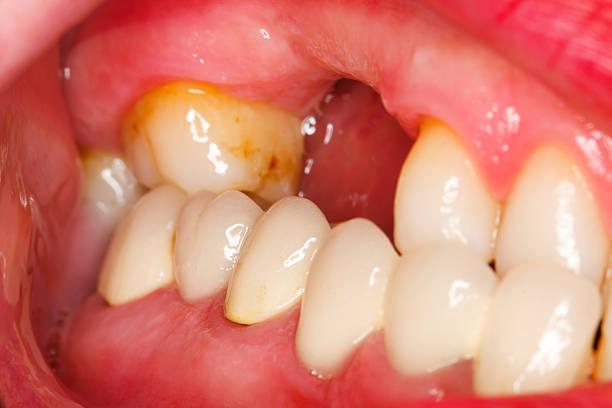
Condition: Gingivitis